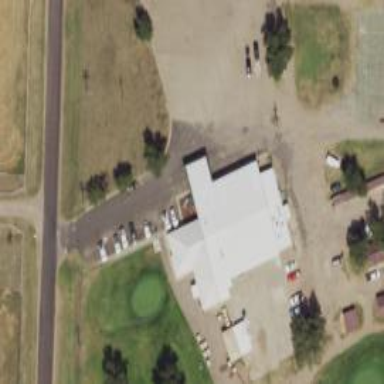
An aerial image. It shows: Retail building that serves as clubhouse for golf course.